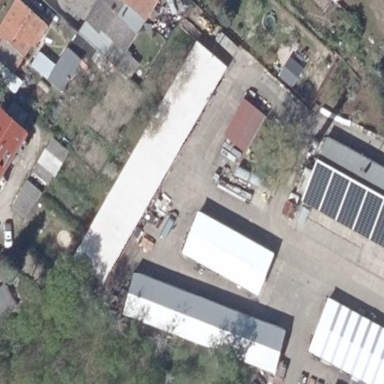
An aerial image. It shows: Commercial building.